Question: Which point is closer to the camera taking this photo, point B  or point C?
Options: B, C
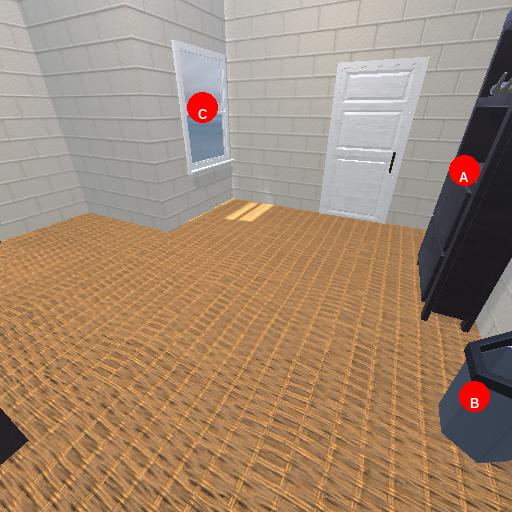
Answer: B